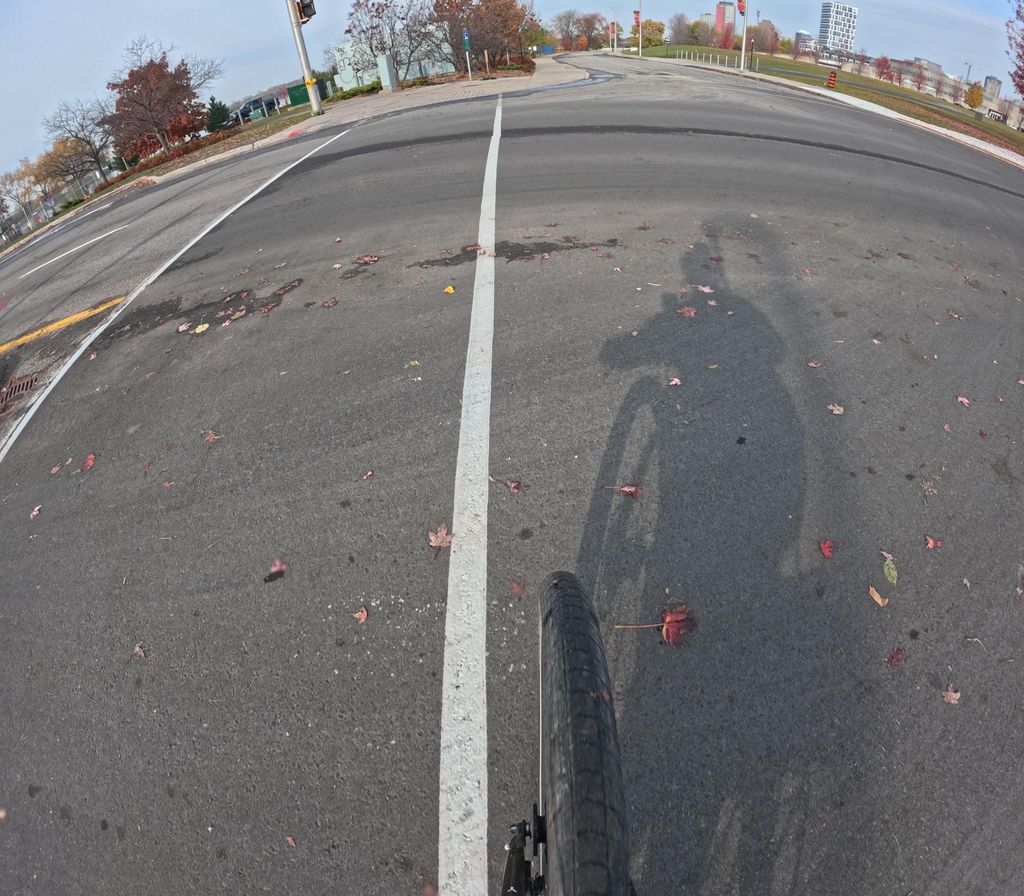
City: ottawa-gatineau